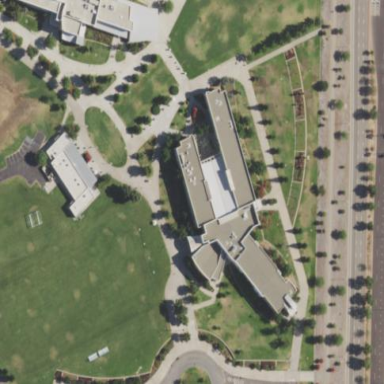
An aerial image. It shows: College building.